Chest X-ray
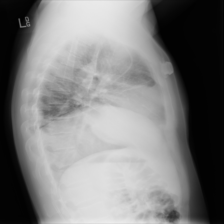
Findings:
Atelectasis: negative
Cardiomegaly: negative
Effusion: negative
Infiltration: negative
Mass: negative
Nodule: negative
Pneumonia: negative
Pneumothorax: negative
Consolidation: negative
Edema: negative
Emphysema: negative
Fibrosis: negative
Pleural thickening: negative
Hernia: negative